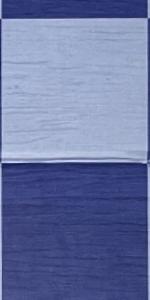
Label: Empty